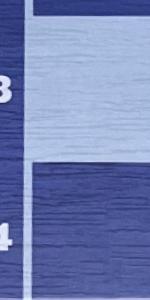
Label: Empty